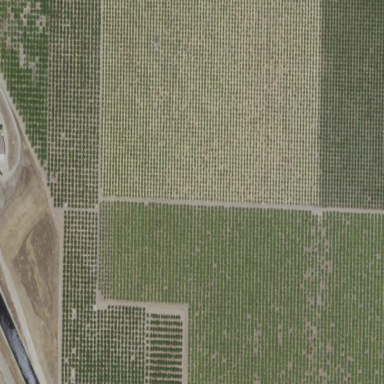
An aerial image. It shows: Orchard.